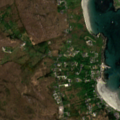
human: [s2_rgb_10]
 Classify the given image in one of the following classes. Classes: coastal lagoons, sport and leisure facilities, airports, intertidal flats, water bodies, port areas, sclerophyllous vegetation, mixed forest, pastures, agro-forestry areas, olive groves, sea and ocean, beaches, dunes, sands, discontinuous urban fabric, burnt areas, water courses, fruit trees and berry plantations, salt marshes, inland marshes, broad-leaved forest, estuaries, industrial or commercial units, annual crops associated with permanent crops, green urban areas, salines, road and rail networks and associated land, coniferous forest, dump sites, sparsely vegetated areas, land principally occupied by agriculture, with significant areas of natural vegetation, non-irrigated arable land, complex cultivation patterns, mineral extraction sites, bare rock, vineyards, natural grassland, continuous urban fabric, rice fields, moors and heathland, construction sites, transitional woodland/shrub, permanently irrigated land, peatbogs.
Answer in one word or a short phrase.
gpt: complex cultivation patterns, peatbogs, sea and ocean